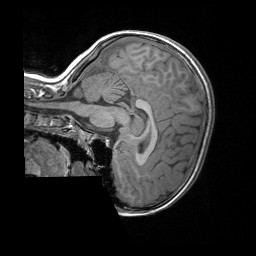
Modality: T1w
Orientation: sagittal
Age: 8
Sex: female
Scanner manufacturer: siemens
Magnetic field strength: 3 T
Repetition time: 1.65 s
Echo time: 0.00203 s